Interaction volume radius: 5 \u00c5
Interaction volume height: 10 \u00c5
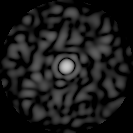
Disorder parameter: 0.7535